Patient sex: M
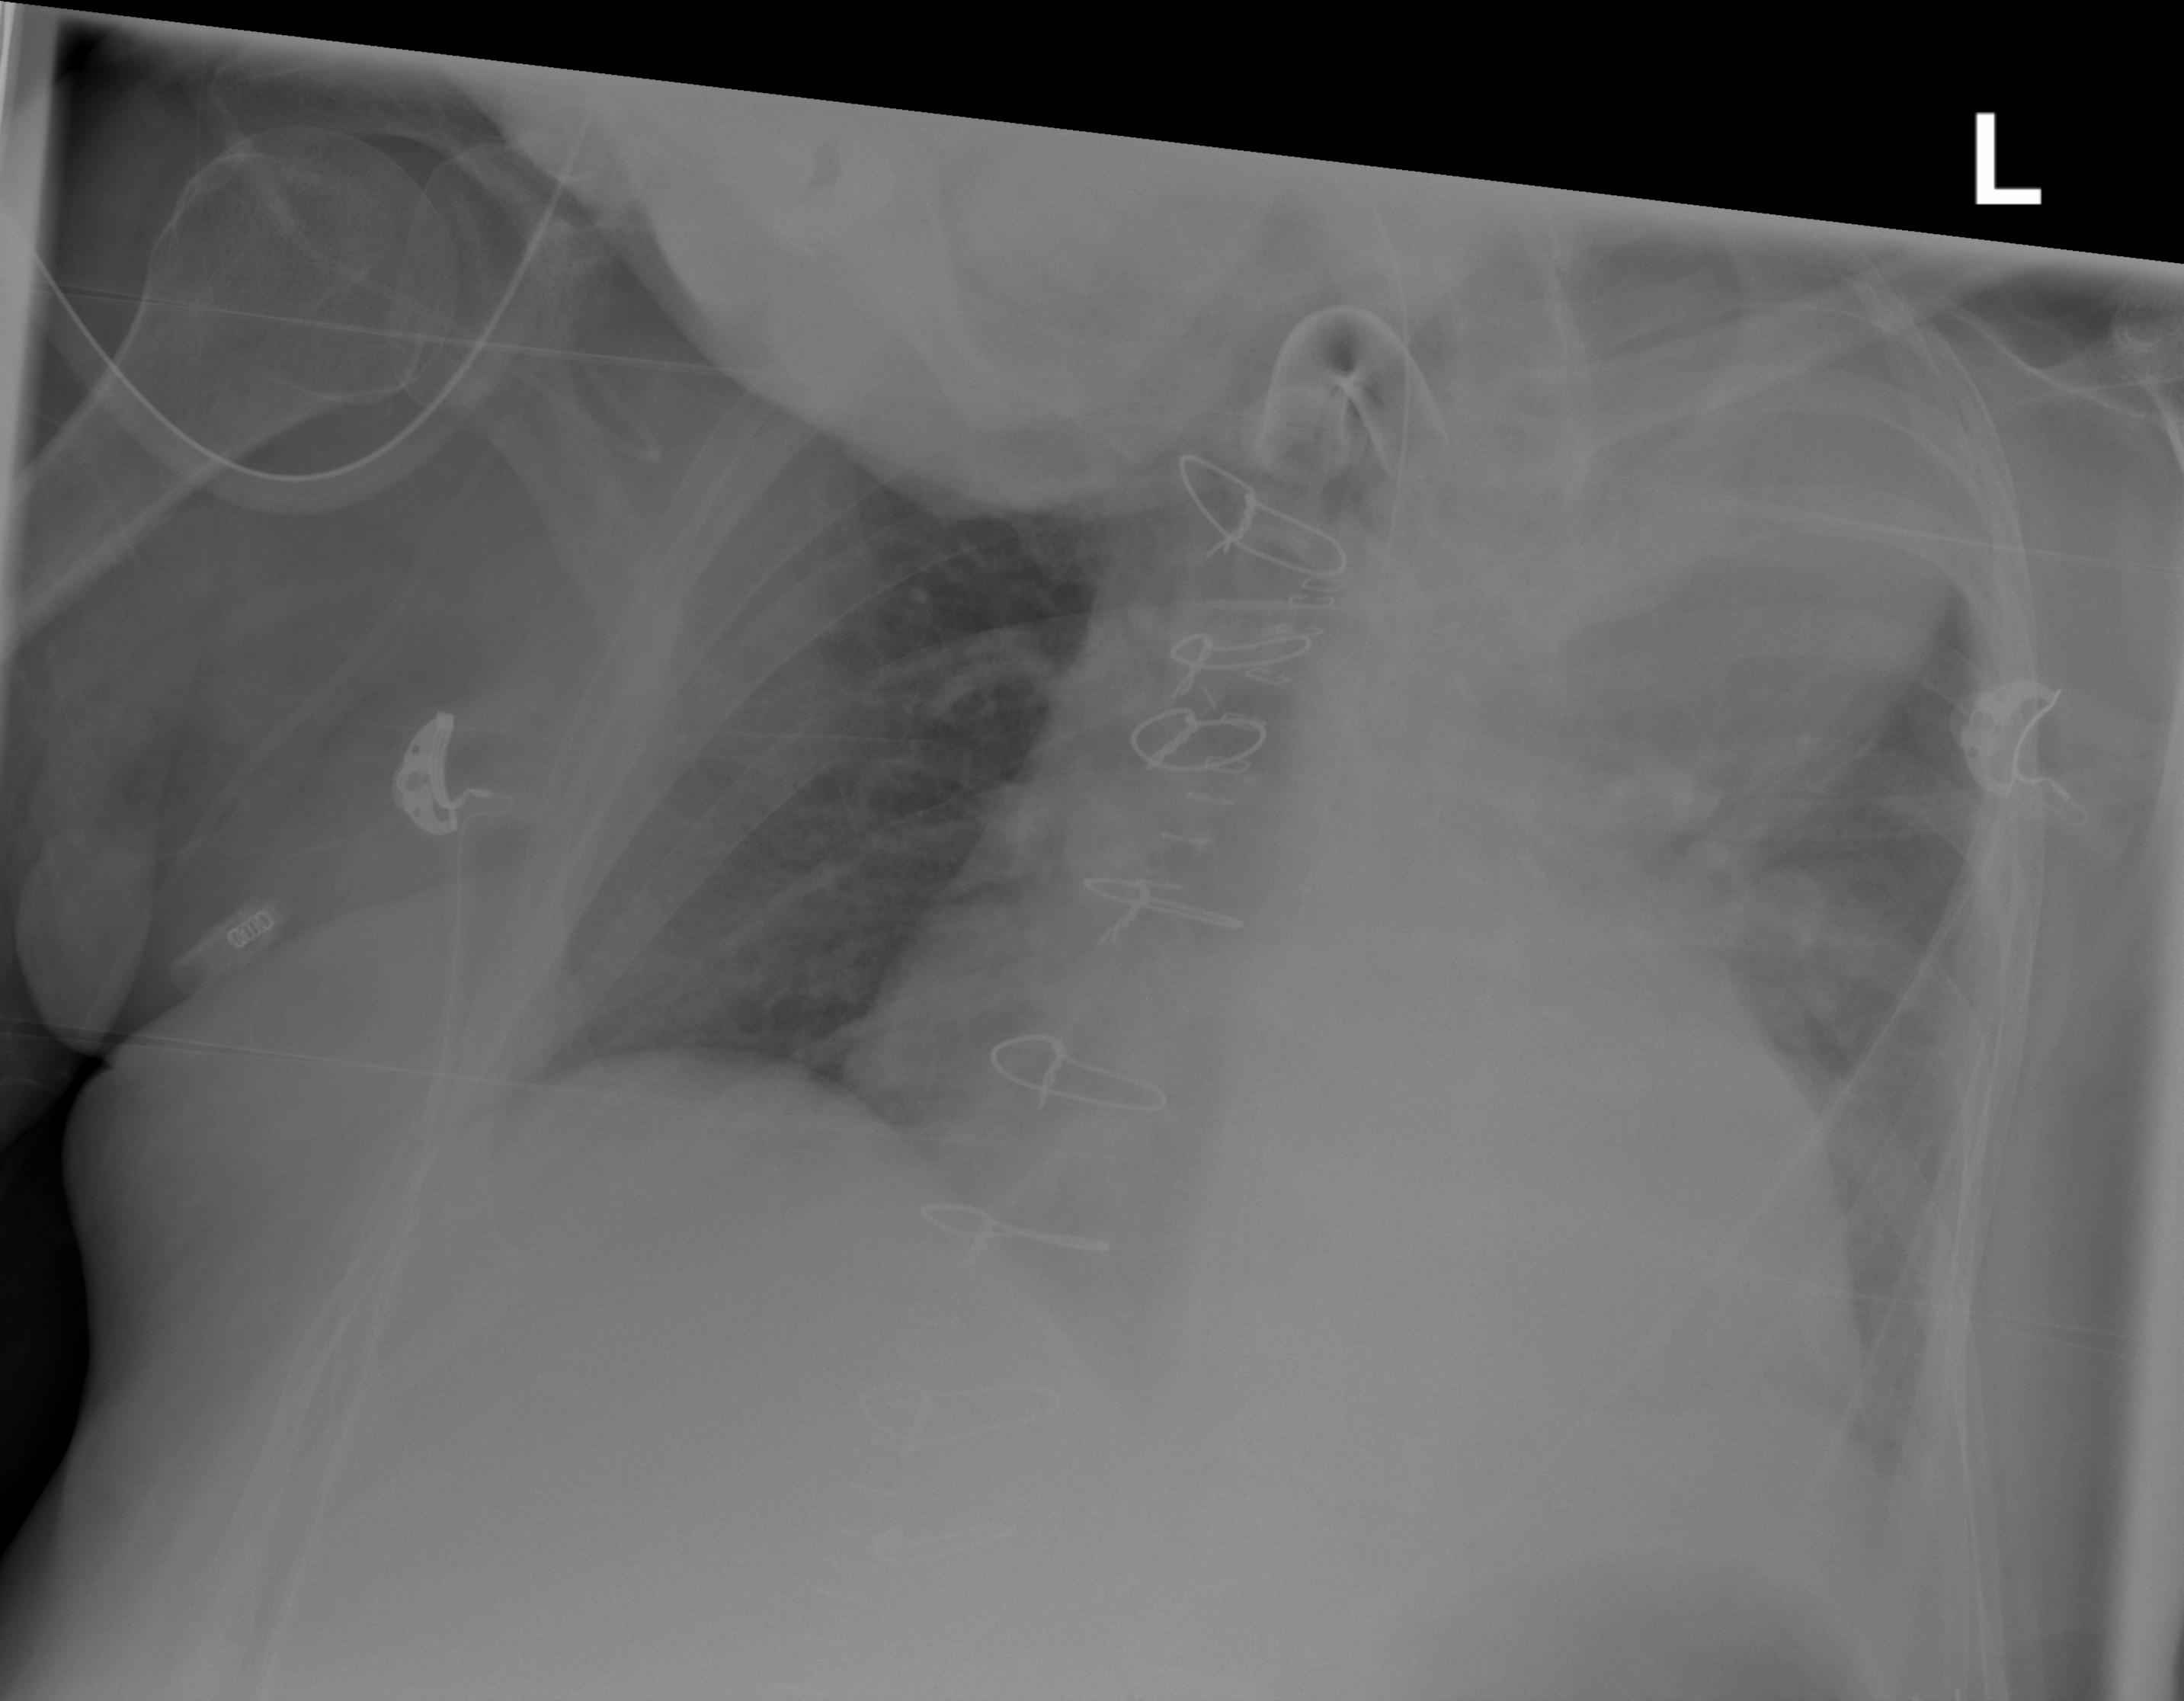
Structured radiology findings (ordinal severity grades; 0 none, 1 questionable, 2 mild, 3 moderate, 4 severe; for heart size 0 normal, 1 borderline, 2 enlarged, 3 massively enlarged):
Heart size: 3
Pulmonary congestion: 2
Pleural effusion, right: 0
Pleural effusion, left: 2
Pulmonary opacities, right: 1
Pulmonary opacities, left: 2
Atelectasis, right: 2
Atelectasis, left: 3